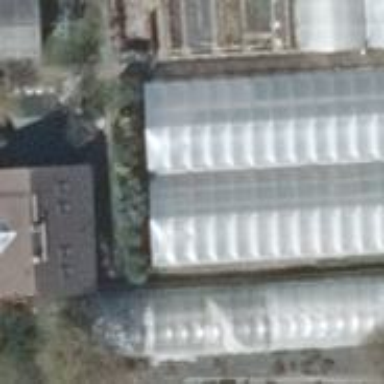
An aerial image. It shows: Greenhouse.